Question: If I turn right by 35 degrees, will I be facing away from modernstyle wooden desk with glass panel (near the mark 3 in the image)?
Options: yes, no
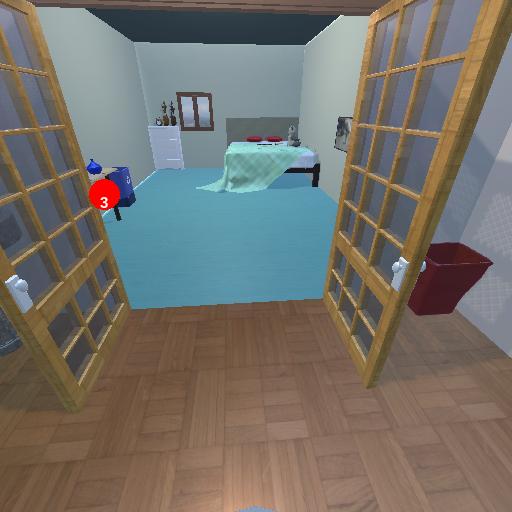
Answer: yes